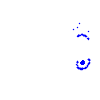
Particle: pion